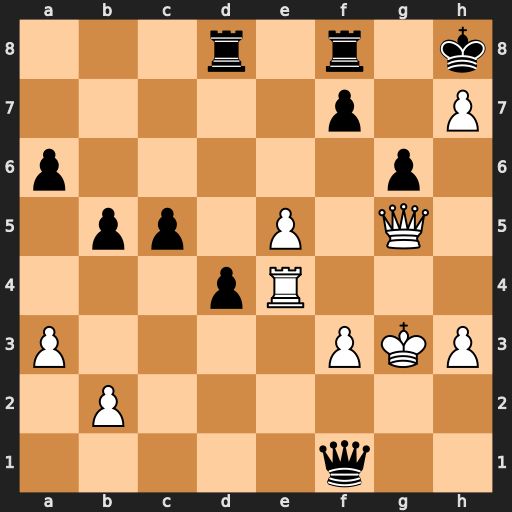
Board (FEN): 3r1r1k/5p1P/p5p1/1pp1P1Q1/3pR3/P4PKP/1P6/5q2
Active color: w
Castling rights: -
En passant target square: -
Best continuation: Qf6+ Kxh7 Rh4+ Kg8 Rh8#